Question:
I'm trying to find the row, column in a 2d isometric grid of a screen space point (x, y)
Now I pretty much know what I need to do which is find the length of the vectors in red in the pictures above and then compare it to the length of the vector that represent the bounds of the grid (which is represented by the black vectors)
Now I asked for help over at mathematics stack exchange to get the equation for figuring out what the parallel vectors are of a point x,y compared to the black boundary vectors. Link here <URL>
but im having trouble converting this to a function
Ideally i need enough of a function to get the length of both red vectors from three sets of points, the x,y of the end of the 2 black vectors and the point at the end of the red vectors.
Any language is fine but ideally javascript
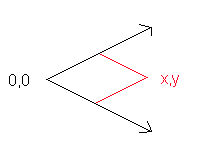
Answer: Okay so with the help of other answers (sorry guys neither quite provided the answer i was after)
I present my function for finding the grid position on an iso 2d grid using a world x,y coordinate where the world x,y is an offset screen space coord.
'''
WorldPosToGridPos: function(iPosX, iPosY){
var d = (this.mcBoundaryVectors.upper.x * this.mcBoundaryVectors.lower.y) - (this.mcBoundaryVectors.upper.y * this.mcBoundaryVectors.lower.x);
var a = ((iPosX * this.mcBoundaryVectors.lower.y) - (this.mcBoundaryVectors.lower.x * iPosY)) / d;
var b = ((this.mcBoundaryVectors.upper.x * iPosY) - (iPosX * this.mcBoundaryVectors.upper.y)) / d;
var cParaUpperVec = new Vector2(a * this.mcBoundaryVectors.upper.x, a * this.mcBoundaryVectors.upper.y);
var cParaLowerVec = new Vector2(b * this.mcBoundaryVectors.lower.x, b * this.mcBoundaryVectors.lower.y);
var iGridWidth = 40;
var iGridHeight = 40;
var iGridX = Math.floor((cParaLowerVec.length() / this.mcBoundaryVectors.lower.length()) * iGridWidth);
var iGridY = Math.floor((cParaUpperVec.length() / this.mcBoundaryVectors.upper.length()) * iGridHeight);
return {gridX: iGridX, gridY: iGridY};
},
'''
The first line is best done once in an init function or similar to save doing the same calculation over and over, I just included it for completeness.
The mcBoundaryVectors are two vectors defining the outer limits of the x and y axis of the isometric grid (The black vectors shown in the picture above).
Hope this helps anyone else in the future